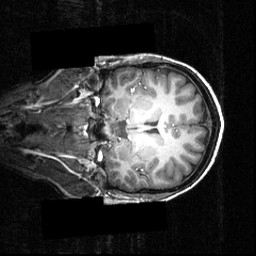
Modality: T1w
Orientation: coronal
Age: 27
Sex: female
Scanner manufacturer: siemens
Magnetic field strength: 3.951 T
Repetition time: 1.5 s
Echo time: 0.00335 s